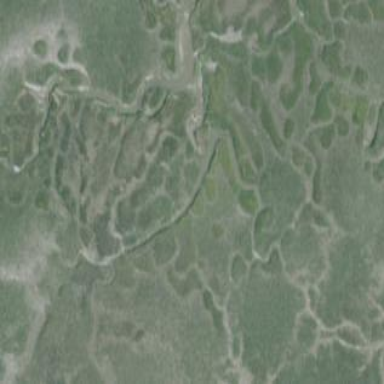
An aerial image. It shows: Saltmarsh wetland area.